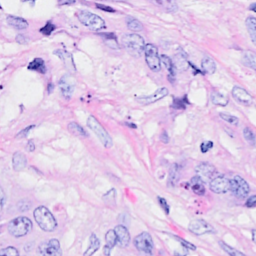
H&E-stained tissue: Breast